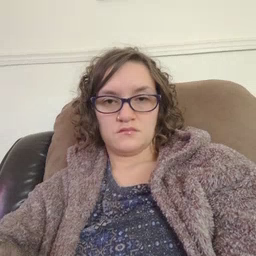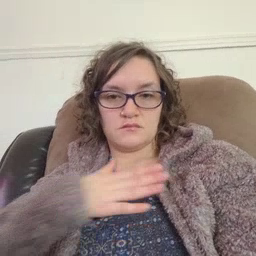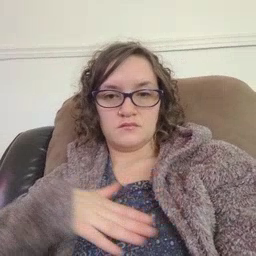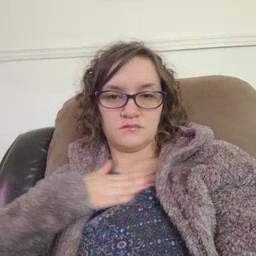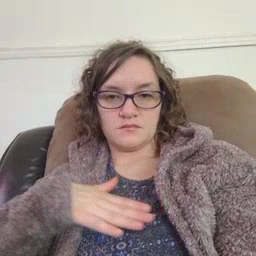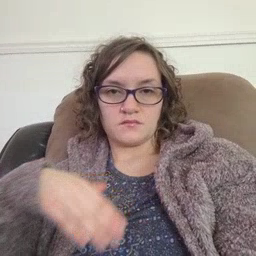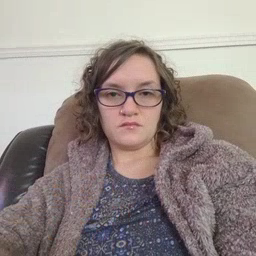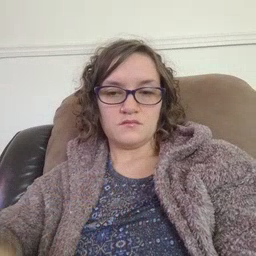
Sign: please